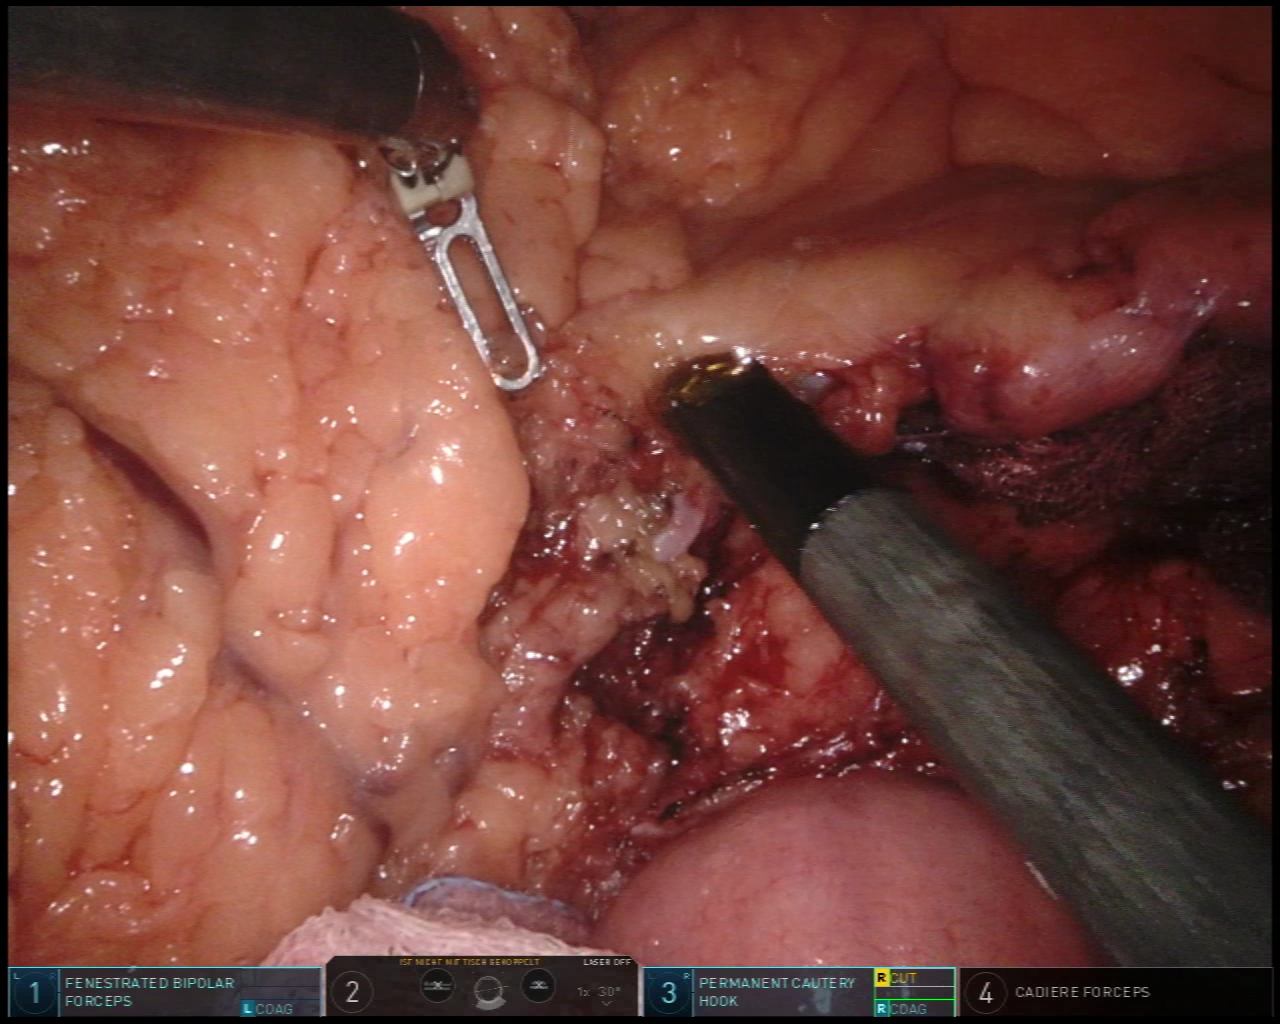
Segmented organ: intestinal_veins
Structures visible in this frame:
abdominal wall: no
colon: no
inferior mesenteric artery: no
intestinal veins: yes
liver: no
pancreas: no
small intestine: yes
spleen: no
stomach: no
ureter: no
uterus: no
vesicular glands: no